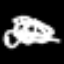
Label: octagon